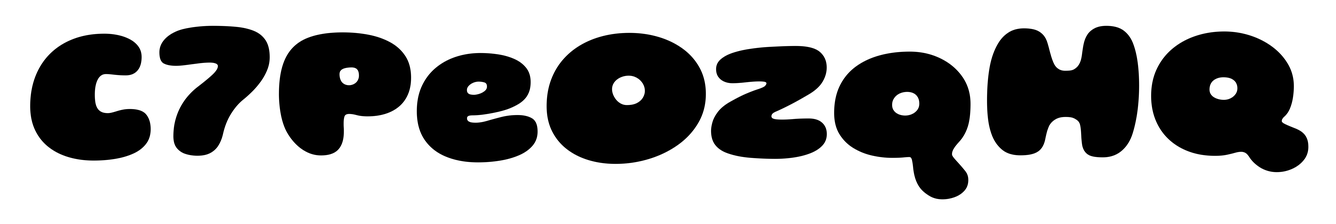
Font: Gluten_Black